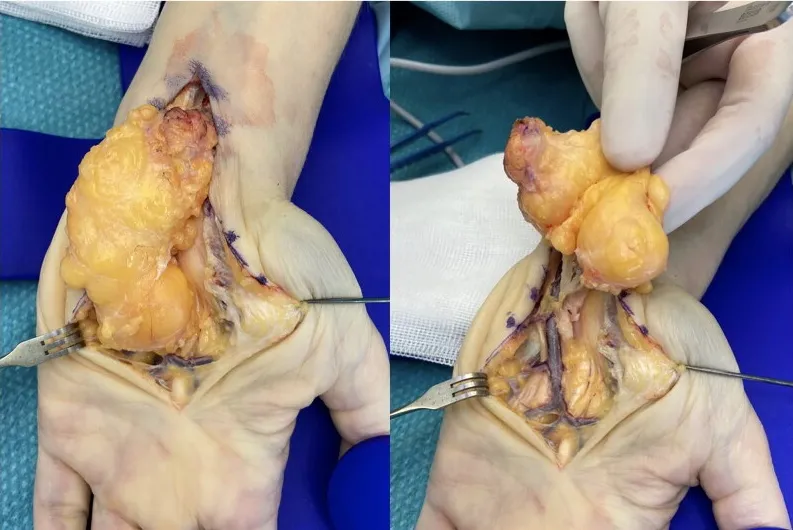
Intra-operative photographs of lipoma recurrence.
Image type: medical_photograph (other_medical_photograph)